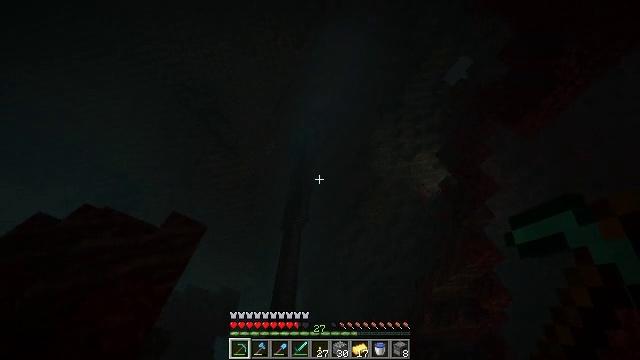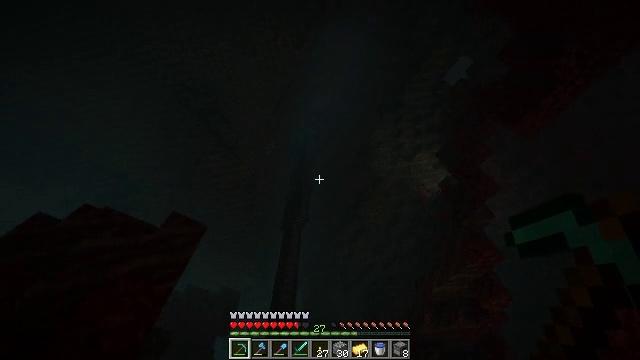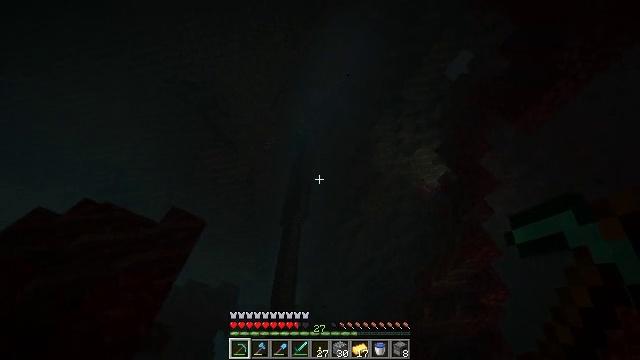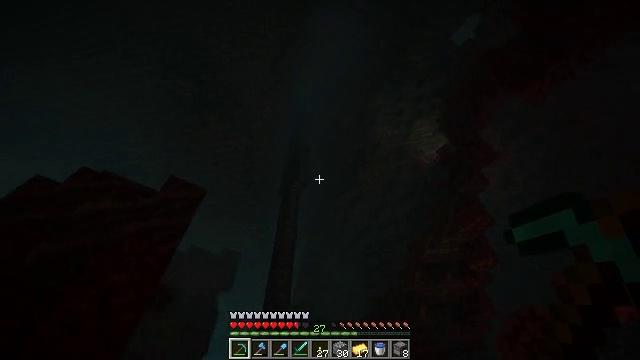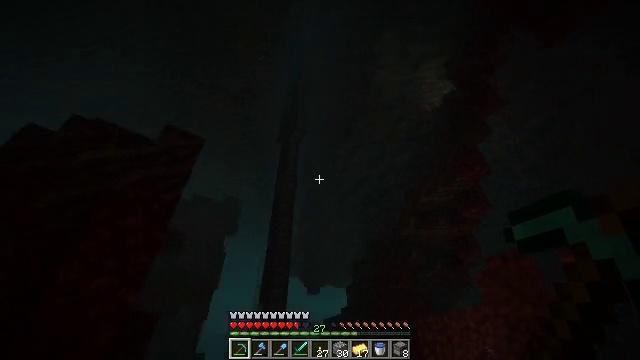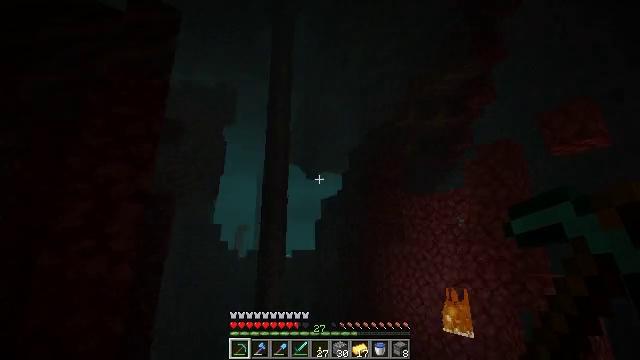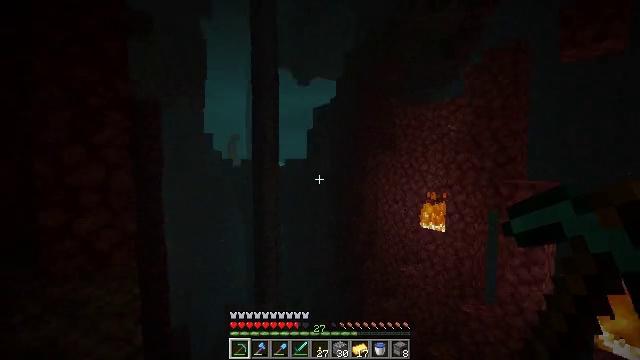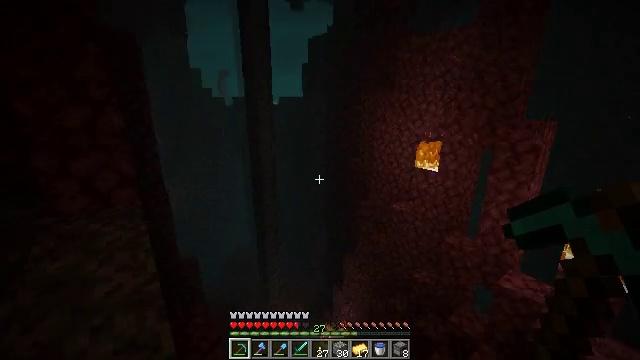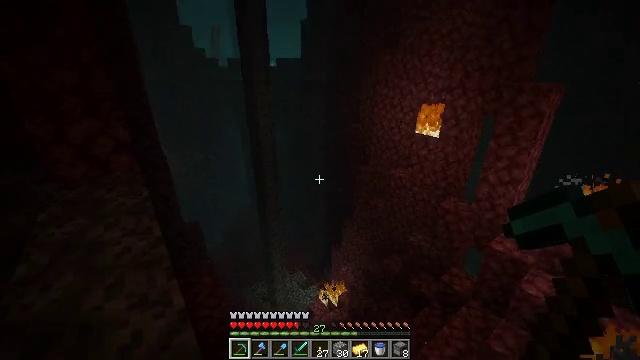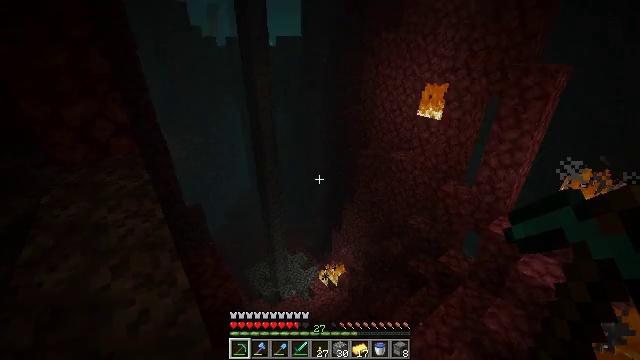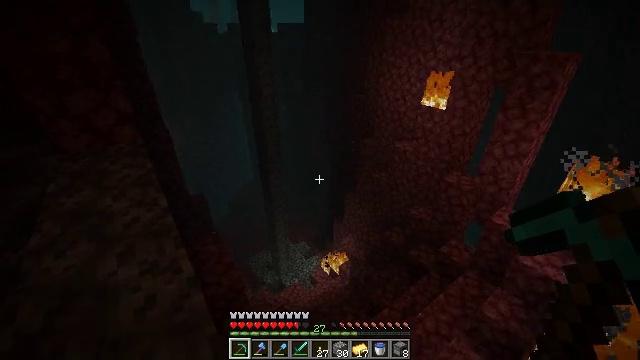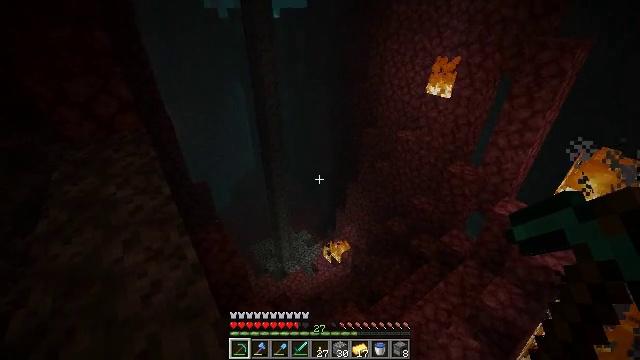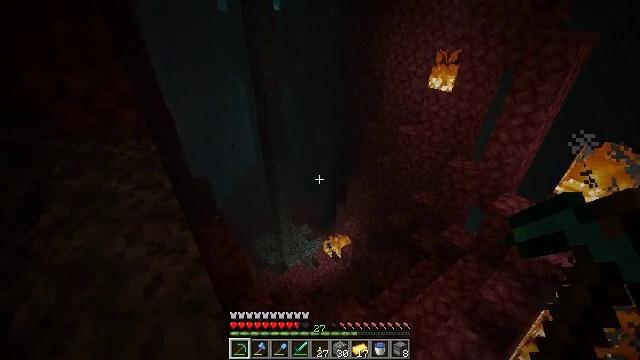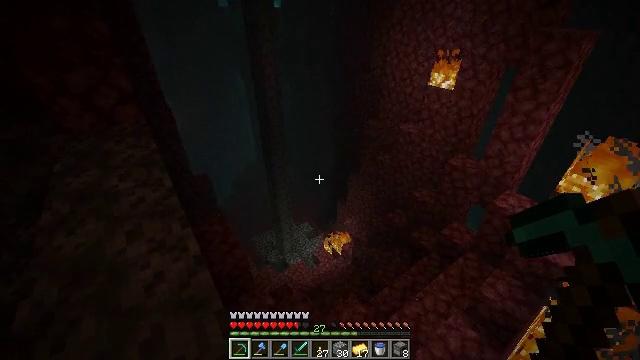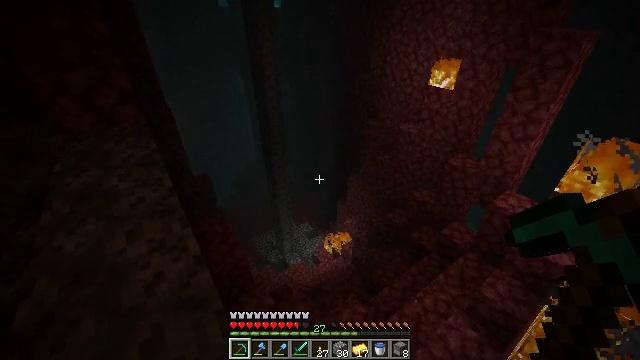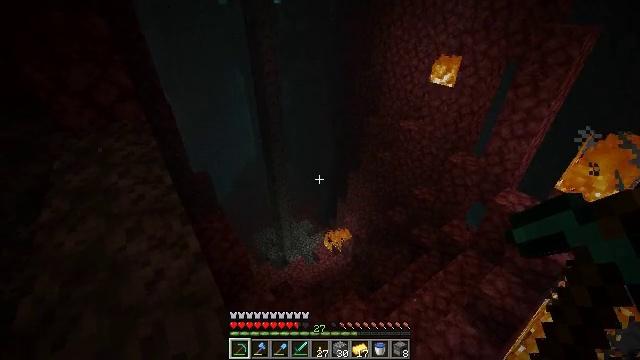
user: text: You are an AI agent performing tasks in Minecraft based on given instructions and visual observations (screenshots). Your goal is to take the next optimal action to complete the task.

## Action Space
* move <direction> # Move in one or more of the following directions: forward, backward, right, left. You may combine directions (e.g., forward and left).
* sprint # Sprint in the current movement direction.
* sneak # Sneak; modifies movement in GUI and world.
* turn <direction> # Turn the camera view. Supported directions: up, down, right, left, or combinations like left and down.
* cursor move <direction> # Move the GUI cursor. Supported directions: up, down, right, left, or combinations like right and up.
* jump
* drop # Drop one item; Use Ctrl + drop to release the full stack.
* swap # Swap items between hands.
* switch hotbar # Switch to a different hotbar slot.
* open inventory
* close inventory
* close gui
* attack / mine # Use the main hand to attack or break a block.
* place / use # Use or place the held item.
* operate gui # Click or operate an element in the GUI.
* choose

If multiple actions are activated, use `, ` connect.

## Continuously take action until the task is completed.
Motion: motion action
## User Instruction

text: Gather crimson roots by holding left button.
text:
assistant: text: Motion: no_op
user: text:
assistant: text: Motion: turn down
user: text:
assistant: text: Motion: turn down
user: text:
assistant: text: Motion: turn down
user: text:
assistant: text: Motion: turn down
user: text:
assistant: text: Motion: turn right and down
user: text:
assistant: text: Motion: turn down
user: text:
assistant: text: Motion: turn down
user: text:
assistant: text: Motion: turn down
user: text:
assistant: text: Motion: turn down
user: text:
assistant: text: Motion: turn down
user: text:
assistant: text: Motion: turn down
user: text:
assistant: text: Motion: no_op
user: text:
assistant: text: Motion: no_op
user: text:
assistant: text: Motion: no_op
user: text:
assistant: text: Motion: turn down
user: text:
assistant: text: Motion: turn down
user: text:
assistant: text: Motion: turn left and down
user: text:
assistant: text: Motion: turn down
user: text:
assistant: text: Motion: move left
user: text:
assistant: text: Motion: move forward and move left
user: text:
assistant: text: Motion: move forward and move left
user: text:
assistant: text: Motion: move forward and move left
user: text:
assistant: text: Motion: move forward and move left
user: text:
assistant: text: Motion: move forward and move left
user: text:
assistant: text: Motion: move forward and move left
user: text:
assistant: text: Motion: move forward and move left
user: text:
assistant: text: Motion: move forward and move left
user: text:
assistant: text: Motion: move forward and move left
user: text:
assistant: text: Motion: move forward